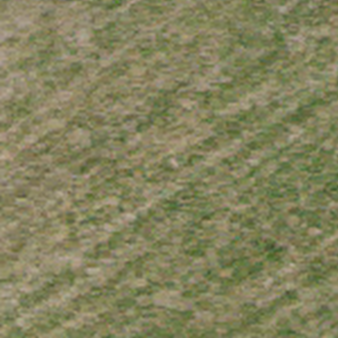
Label: other